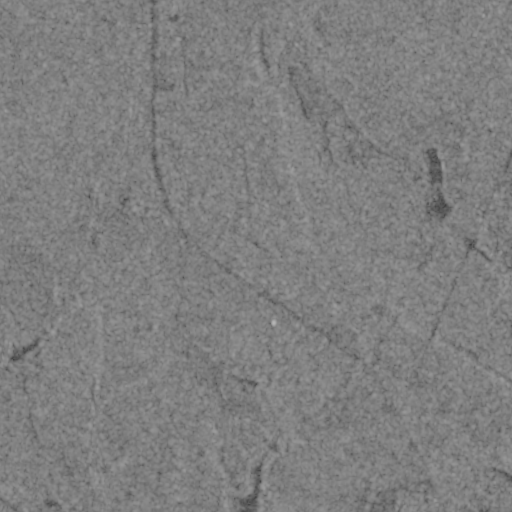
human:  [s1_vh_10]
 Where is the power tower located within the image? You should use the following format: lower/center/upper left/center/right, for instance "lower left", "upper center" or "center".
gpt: The power tower is located in the lower right of the image.
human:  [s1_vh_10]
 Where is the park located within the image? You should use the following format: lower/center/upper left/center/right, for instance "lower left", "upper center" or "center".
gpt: There is no park in the image.

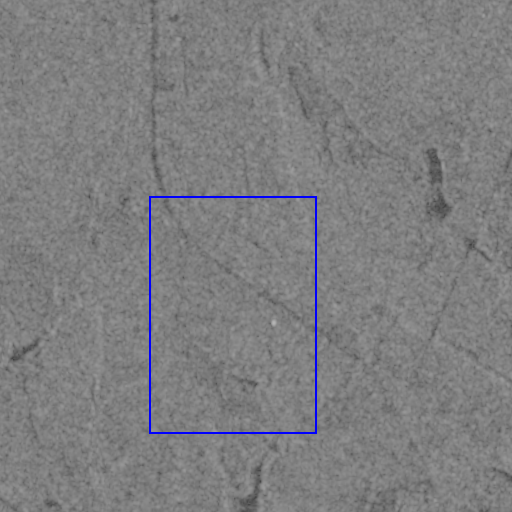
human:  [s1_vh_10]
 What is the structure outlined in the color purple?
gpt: There is no purple outline.
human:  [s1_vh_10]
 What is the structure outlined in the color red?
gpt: There is no structure outlined in red.